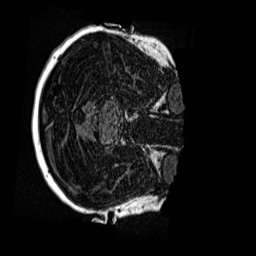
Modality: MP2RAGE
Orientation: axial
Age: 12
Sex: female
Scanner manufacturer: siemens
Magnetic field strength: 3 T
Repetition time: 4 s
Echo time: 0.00299 s